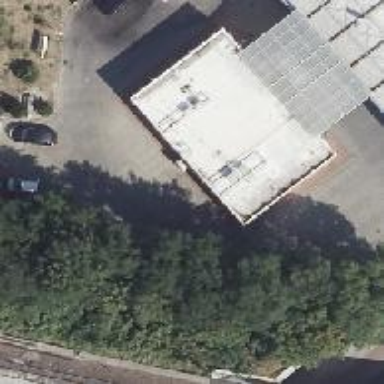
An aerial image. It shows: Retail building.